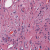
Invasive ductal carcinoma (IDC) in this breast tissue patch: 0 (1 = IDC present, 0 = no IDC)